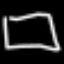
Label: square